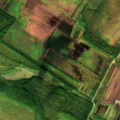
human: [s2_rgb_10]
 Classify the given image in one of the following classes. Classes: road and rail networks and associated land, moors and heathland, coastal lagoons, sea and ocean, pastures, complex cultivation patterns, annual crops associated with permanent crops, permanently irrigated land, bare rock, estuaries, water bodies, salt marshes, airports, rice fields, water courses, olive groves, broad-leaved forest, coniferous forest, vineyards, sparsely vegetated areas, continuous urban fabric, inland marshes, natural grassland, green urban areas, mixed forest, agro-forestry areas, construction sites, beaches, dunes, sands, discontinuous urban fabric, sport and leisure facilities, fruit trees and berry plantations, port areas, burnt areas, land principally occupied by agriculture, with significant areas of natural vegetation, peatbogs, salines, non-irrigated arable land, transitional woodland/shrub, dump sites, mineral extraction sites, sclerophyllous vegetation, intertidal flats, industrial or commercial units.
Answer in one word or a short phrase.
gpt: coniferous forest, transitional woodland/shrub, peatbogs